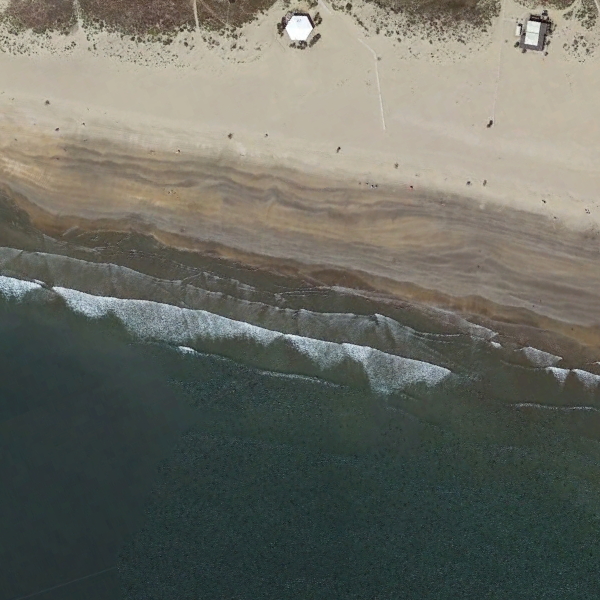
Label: Beach